Question: Consider a bidimensional array containing grayscale values, represented as the image below:

I want to find best path between the red dots. If you consider bright areas to be "high" and dark areas to be "low" in an elevation sense, then I want a line running along the dark "valley" running from one marker to another.
Two categories of algorithms that I know about are:
1. Image-processing-based, "bottom up" operations (skeletonization, watershed, ultimate erosion, etc.)
2. Iterative minimization, "top down" operations (active contours).
My question is:
> Is there any typical and well-defined operation or algorithm to solve this problem, or should I create one myself from some of the generic techniques mentioned above?
I would try skeletonization first, but I don't know how to perform it upon a grayscale image. And, if I were to try an active contour, I wonder what would be good internal and external energy functions for images similar to the one shown (I suspect image gradient could act as a vector field).
<URL>.
EDIT: this is my working code after implementing seam carving algorithm (as described in Wikipedia) and Shoham suggestions to force the path through the markers:
'''
private double[] MinimumEnergyBetweenMarkers(double[,] array, Point upper, Point lower)
{
int rows = array.GetLength(0);
int cols = array.GetLength(1);
// Points might come in another format, whatever
int iupper = upper.Y;
int jupper = upper.X;
int ilower = lower.Y;
int jlower = lower.X;
// First, scan down from upper marker,
// storing temp results in a second array
double[,] new_array = new double[rows, cols];
FillArrayWithNans(ref new_array, double.NaN);
new_array[iupper, jupper] = array[iupper, jupper];
int i = iupper;
while (i++ < ilower + 1)
{
for (int j = 1; j < cols - 1; j++)
{
var valid_neighbors = new List<double>()
{
new_array[i-1, j-1],
new_array[i-1, j],
new_array[i-1, j+1]
}.Where(v => !Double.IsNaN(v));
if (valid_neighbors.Count() > 0)
new_array[i,j] = array[i,j] + valid_neighbors.Min();
}
}
double[] shortest_path = new double[rows];
FillArrayWithNans(ref shortest_path, double.Nan)
shortest_path[ilower] = jlower;
i = ilower;
int jj = jlower;
// offsets might be wider to allow for "steeper" paths
var offsets = new int[]{-1,0,1};
while (i-- > iupper)
{
double minimum = double.MaxValue;
int jtemp = jj;
foreach (int offset in offsets)
{
if (jj > 0 && jj < cols - 1)
{
double candidate = array[i-1, jj+offset];
if (candidate < minimum)
{
minimum = candidate;
jtemp = jj+offset;
}
}
}
jj = jtemp;
shortest_path[i] = jj;
}
return shortest_path;
}
'''
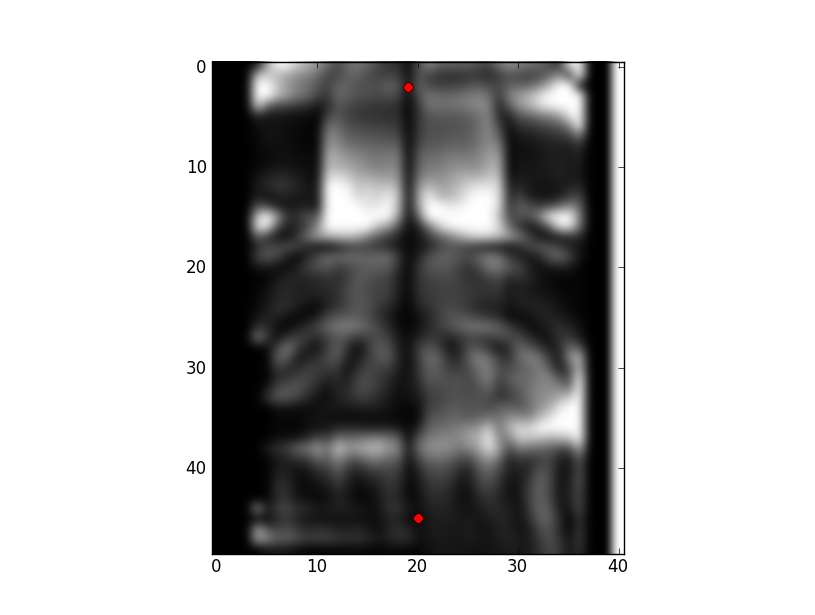
Answer: Use dynamic programming. This method is used by Seam Carving on edges. You need to use it on the original data, but make sure that dark areas are given a low value and that you are calculating only the paths that are possible between the two red points.
Seam carving adjusted for your purpose:
1. Each pixel is given a number to represent the energy. In your case, darkness or brightness.
2. Start one row under the upper red dot.
3. Scan downwards. For each pixel sum his energy plus the minimum sum of energy from the three pixels above him (save this value). You also need to save who was his father (the pixel that had the minimum energy above the current pixel).
4. Another change that needs to be done to the algorithm is that you you must flag the pixels that originated in the upper first red dot (flag the upper dot also) and always give a priority to a flagged pixel.
If you follow all of this steps, the lower red dot pixel will contain the least energy route to the upper dot.
Remark: This can be performance improved.